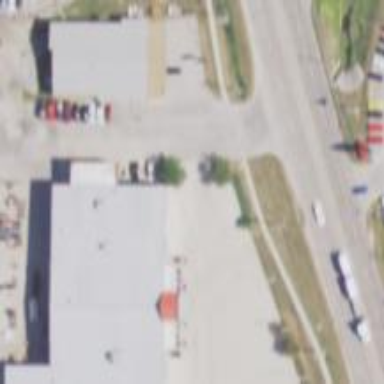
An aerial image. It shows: Building housing motorcycle shop.